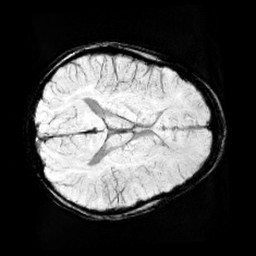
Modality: minIP
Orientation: axial
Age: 10
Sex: female
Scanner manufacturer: siemens
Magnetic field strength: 3 T
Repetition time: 0.027 s
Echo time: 0.02 s